Field crop: tomato
Growth stage: 1
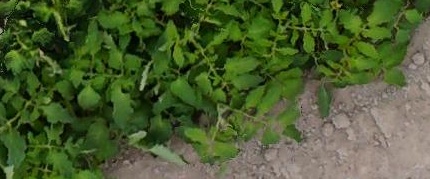
Species: tomato